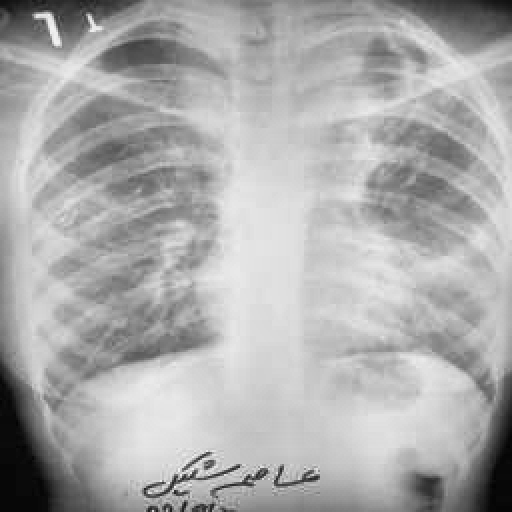
Finding: TUBERCULOSIS